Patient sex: F
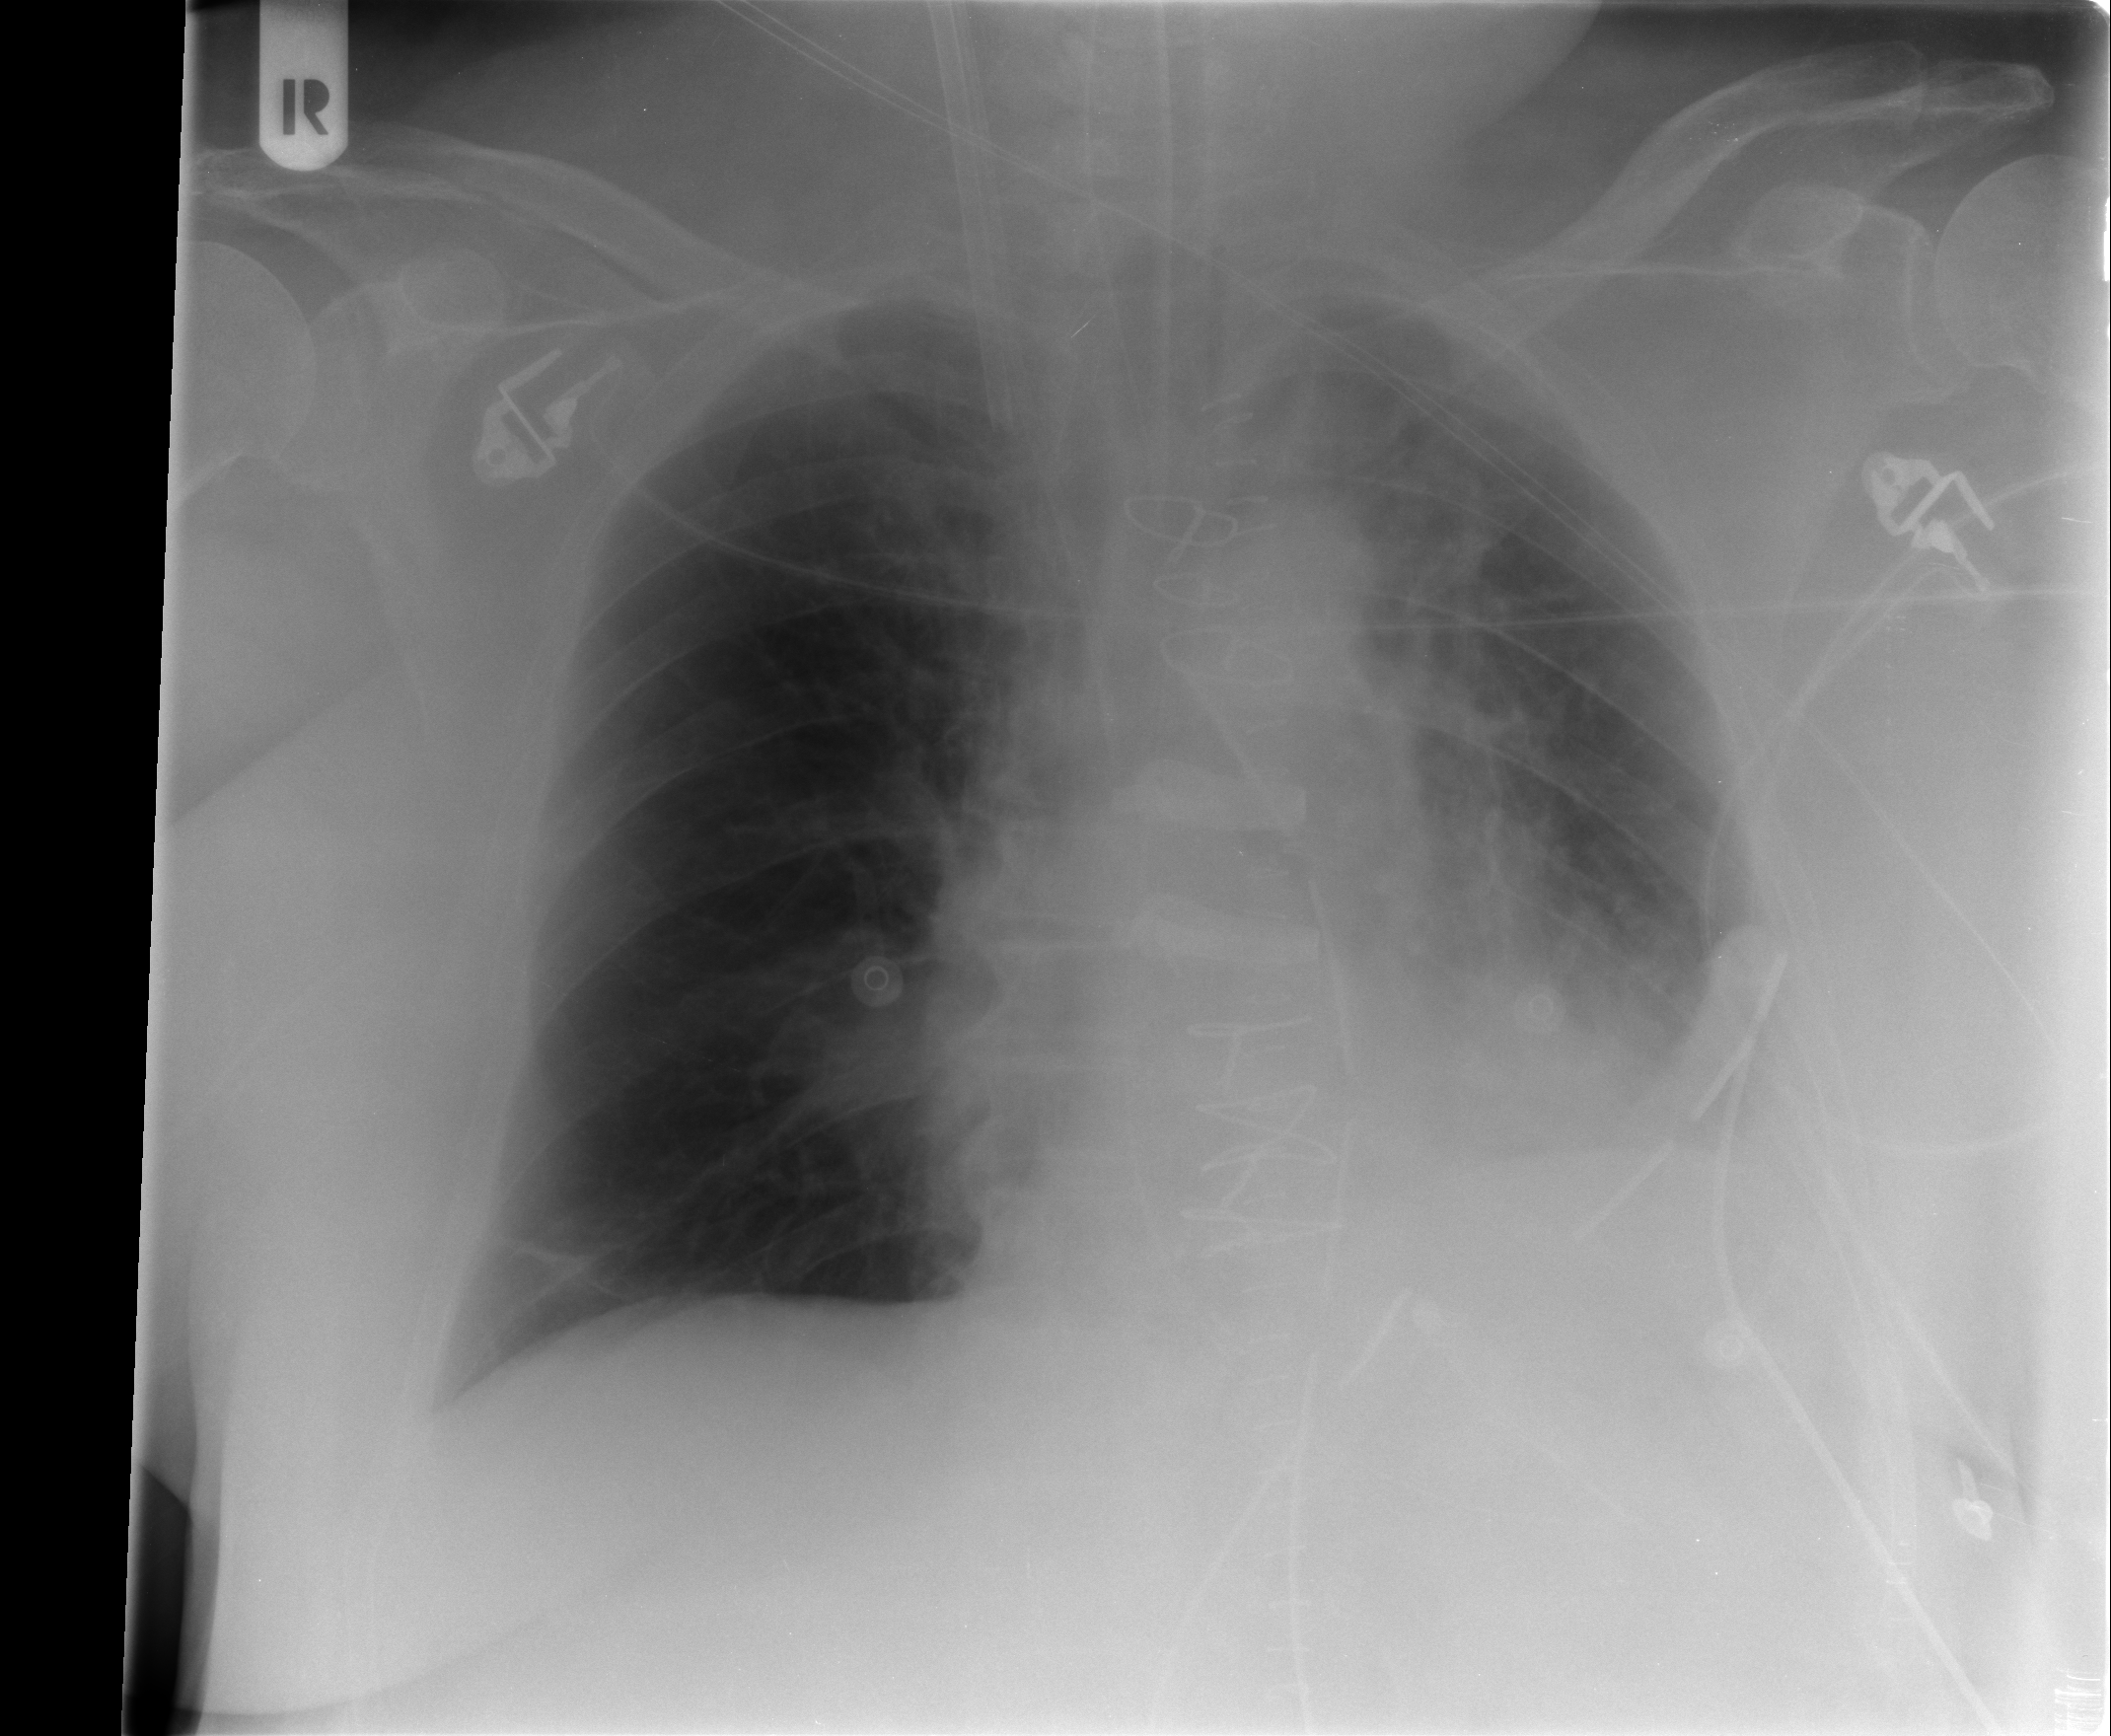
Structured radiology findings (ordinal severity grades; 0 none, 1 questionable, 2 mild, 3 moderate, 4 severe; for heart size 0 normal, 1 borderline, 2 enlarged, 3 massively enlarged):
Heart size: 0
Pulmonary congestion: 1
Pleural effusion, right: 0
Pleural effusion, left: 1
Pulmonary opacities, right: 0
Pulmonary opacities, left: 1
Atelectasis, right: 2
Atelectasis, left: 2